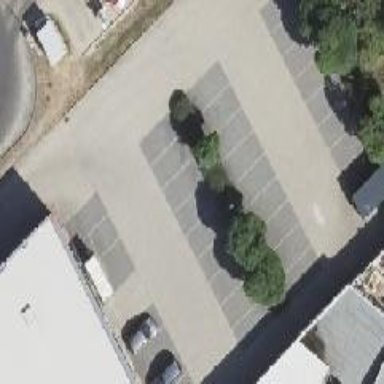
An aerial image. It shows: Parking space is available.